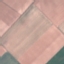
Label: AnnualCrop